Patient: sex M, age 34
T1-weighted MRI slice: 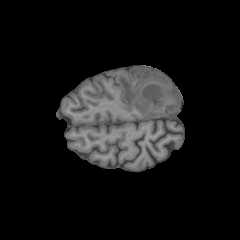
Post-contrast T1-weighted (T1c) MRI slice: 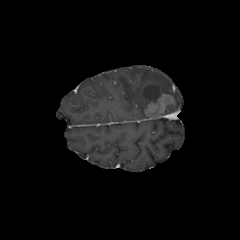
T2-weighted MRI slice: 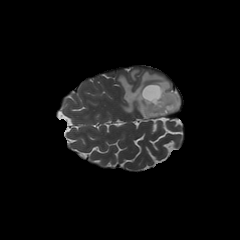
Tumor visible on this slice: yes
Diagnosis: Astrocytoma, IDH-mutant
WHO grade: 3